Aerial crown-view tile of a tropical tree (Barro Colorado Island, Panama), acquired 20250317:
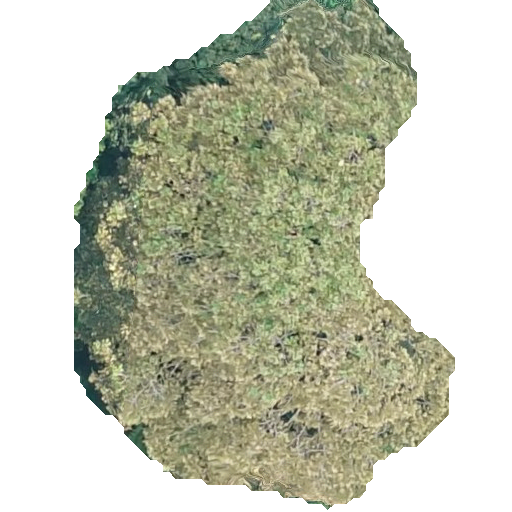
Species: Dipteryx oleifera
GBIF accepted scientific name: Dipteryx oleifera
Crown area: 207.854 m²